Question: I have created an application in IBM cloud - using the Node-Red starter. The app has been running with no errors for 2 weeks.
I have installed an additional node:"node-red-dashboard":"2.9.6", by adding this in the package.json file.
When deploying within Node-Red, the app crashes with error "Cannot connect to server".
Then, the page is no longer reachable with error "500 Error: Failed to establish a backside connection".
I have tried to restart the app, which allows it to run, again until I deploy again.

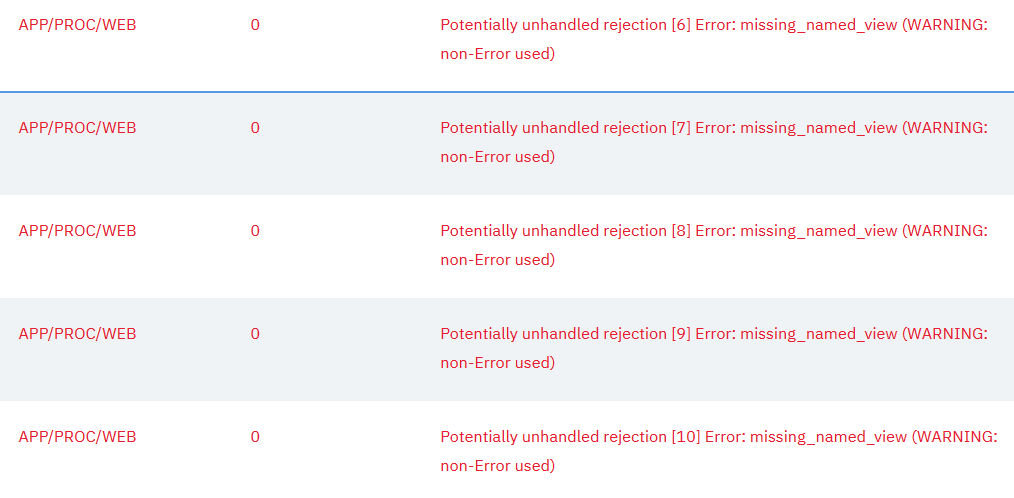
Answer: This could be an intermittent problem with the toolchain or possibly due to the extra memory requirement placed on the build with the additional node.
Is there a reason why you have not used the manage palette option to install the new nodes?
If you are still getting the error, try increasing the memory allocated to node-red in the manifest.yml file, or try removing the additional node to get node-red to rebuild.